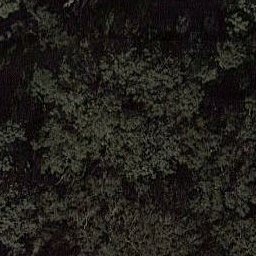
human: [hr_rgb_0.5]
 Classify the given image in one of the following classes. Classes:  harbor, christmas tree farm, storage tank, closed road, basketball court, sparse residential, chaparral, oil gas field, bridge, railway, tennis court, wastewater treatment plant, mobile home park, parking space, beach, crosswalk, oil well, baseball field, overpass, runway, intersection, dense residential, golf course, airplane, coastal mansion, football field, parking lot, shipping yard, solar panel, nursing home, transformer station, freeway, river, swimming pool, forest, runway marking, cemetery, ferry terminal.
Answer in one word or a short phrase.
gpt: forest